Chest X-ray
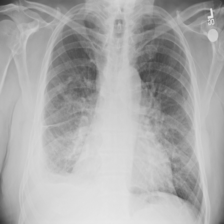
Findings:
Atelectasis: negative
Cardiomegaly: negative
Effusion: negative
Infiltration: negative
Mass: negative
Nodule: negative
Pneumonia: negative
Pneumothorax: negative
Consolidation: negative
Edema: negative
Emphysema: negative
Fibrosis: negative
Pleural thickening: negative
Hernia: negative